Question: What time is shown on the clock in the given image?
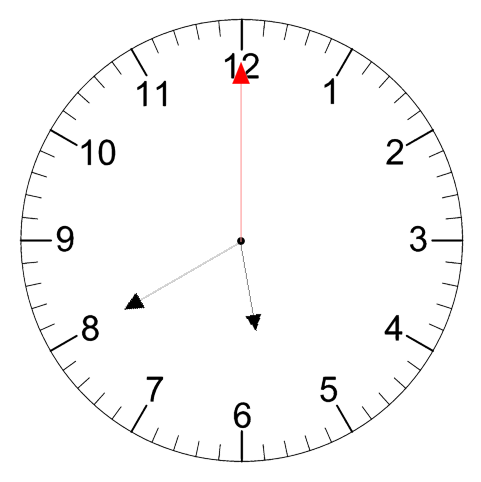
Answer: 05:40:00